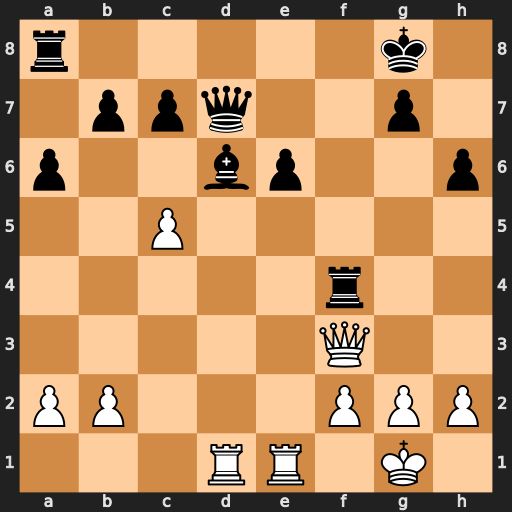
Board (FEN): r5k1/1ppq2p1/p2bp2p/2P5/5r2/5Q2/PP3PPP/3RR1K1
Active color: w
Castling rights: -
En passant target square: -
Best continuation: Qxf4 Bxf4 Rxd7